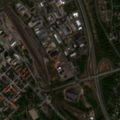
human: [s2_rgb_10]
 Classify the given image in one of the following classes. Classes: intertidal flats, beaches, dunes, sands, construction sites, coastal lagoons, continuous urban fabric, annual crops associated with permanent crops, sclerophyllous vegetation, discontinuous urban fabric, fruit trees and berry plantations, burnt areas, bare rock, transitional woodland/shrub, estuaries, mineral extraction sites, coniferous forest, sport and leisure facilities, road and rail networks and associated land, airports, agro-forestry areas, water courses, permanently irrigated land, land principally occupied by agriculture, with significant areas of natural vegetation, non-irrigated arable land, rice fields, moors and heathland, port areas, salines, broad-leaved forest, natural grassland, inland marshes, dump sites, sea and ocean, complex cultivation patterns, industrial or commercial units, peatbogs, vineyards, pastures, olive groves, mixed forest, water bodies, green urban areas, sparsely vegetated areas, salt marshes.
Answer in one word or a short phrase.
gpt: discontinuous urban fabric, industrial or commercial units